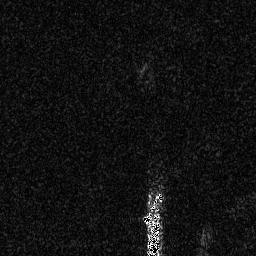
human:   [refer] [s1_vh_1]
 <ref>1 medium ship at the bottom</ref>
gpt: <box>[[55, 73, 64, 99, 0]]</box>